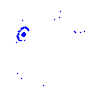
Particle: electron